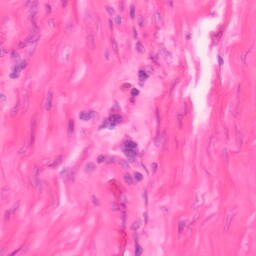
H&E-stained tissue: Colon